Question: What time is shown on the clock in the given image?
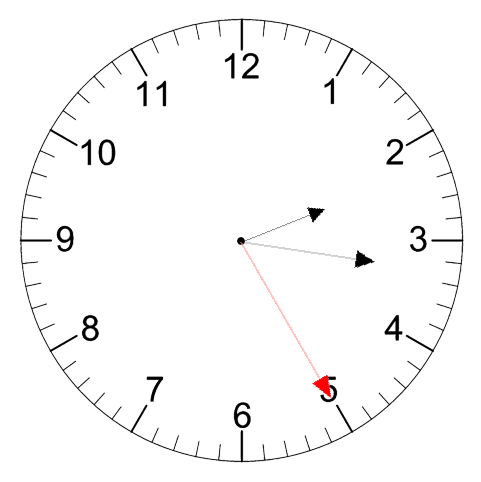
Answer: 02:16:25